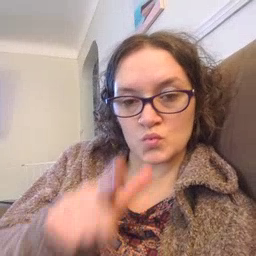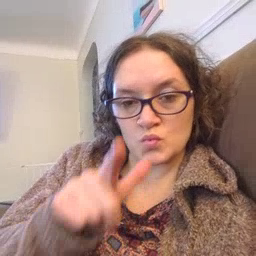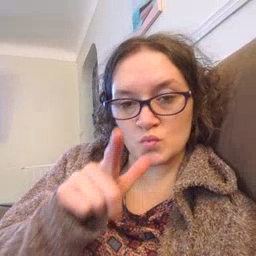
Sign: who